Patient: sex M, age 60
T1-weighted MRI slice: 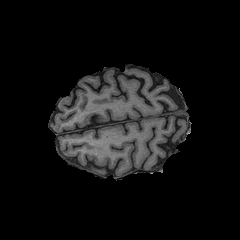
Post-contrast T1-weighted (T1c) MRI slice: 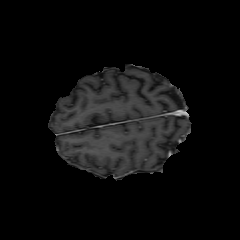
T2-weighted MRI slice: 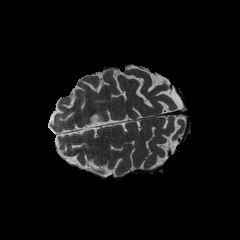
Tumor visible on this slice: no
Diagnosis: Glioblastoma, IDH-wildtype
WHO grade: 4